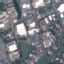
Land use / land cover class: Industrial